【题型】证明题　【知识点】立体几何　【难度】medium
四棱锥$P - ABCD$的底面是边长为2的菱形，$\angle DAB = 60^\circ$，对角线$AC$与$BD$相交于点$O$，$PO\perp$底面$ABCD$，$PB$与底面$ABCD$所成的角为$60^\circ$，$E$是$PB$的中点．

(1)求异面直线$DE$与$PA$所成角的大小（结果用反三角函数值表示）；

(2)证明：$OE\parallel$平面$PAD$，并求点$E$到平面$PAD$的距离．
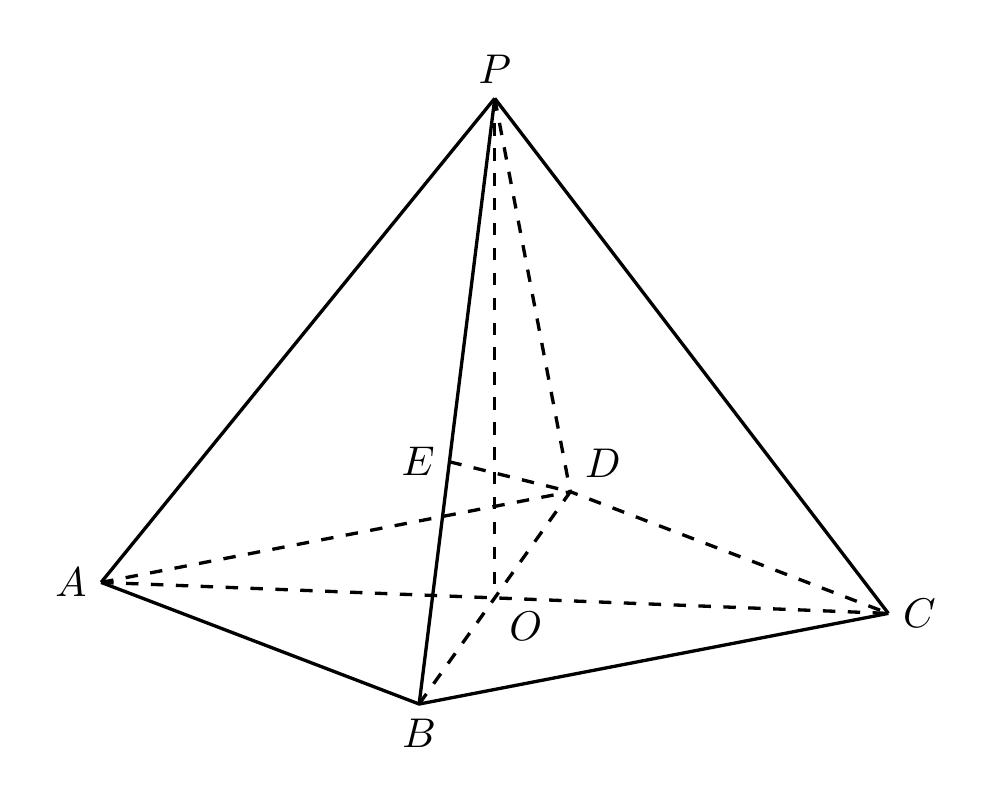
【解答】
\textbf{【答案】}(1)$\arccos\frac{\sqrt{2}}{4}$

(2)证明见解析，$\frac{\sqrt{15}}{5}$

\vspace{1em}
\textbf{【知识点】}证明线面平行、异面直线夹角的向量求法、点到平面距离的向量求法

\vspace{1em}
\textbf{【分析】}(1)建立空间直角坐标系，利用向量法求异面直线所成的角即可；

(2)根据中位线及线面平行的判定定理证明线面平行，再由点面距离的向量法公式求解．

\vspace{1em}
\textbf{【详解】}(1)由题意，$PO,OC,OB$两两互相垂直，以$O$为坐标原点，射线$OB$、$OC$、$OP$分别为$x$轴、$y$轴、$z$轴的正半轴建立空间直角坐标系，如图，

菱形$ABCD$中，$\angle DAB = 60^\circ$，所以$BD = 2OB = 2$，

在$\text{Rt}\triangle AOB$中$OA = \sqrt{AB^2 - OB^2} = \sqrt{3}$，

因为$PO\perp$底面$ABCD$，所以$PB$与底面$ABCD$所成的角为$\angle PBO = 60^\circ$，

所以$PO = OB\cdot\tan60^\circ = \sqrt{3}$，

则点$A$、$B$、$D$、$P$的坐标分别是$A(0,-\sqrt{3},0)$，$B(1,0,0)$，$D(-1,0,0)$，$P(0,0,\sqrt{3})$，

$E$是$PB$的中点，则$E\left(\frac{1}{2},0,\frac{\sqrt{3}}{2}\right)$，于是$\overrightarrow{DE} = \left(\frac{3}{2},0,\frac{\sqrt{3}}{2}\right)$，$\overrightarrow{AP} = (0,\sqrt{3},\sqrt{3})$．

设$\overrightarrow{DE}$，$\overrightarrow{AP}$的夹角为$\theta$，则有$\cos\theta = \frac{\frac{3}{2}}{\sqrt{\frac{9}{4} + \frac{3}{4}} \cdot \sqrt{3 + 3}} = \frac{\sqrt{2}}{4}$，

故$\theta = \arccos\frac{\sqrt{2}}{4}$，

$\therefore$异面直线$DE$与$PA$所成角的大小是$\arccos\frac{\sqrt{2}}{4}$．

(2)连接$OE$，

$\because E$，$O$分别是$PB$，$BD$的中点，

$\therefore EO\parallel PD$，

$\because EO\not\subset$平面$PAD$，$PD\subset$平面$PAD$，

$\therefore EO\parallel$平面$PAD$．

因为$\overrightarrow{AP} = (0,\sqrt{3},\sqrt{3})$，$\overrightarrow{AD} = (-1,\sqrt{3},0)$，

设平面$PAD$的法向量$\boldsymbol{n} = (x,y,z)$，

则$\begin{cases}\boldsymbol{n}\cdot\overrightarrow{AD} = -x + \sqrt{3}y = 0 \\ \boldsymbol{n}\cdot\overrightarrow{AP} = \sqrt{3}y + \sqrt{3}z = 0\end{cases}$，令$x = \sqrt{3}$，则$y = 1$，$z = -1$，

所以$\boldsymbol{n} = (\sqrt{3},1,-1)$，又$\overrightarrow{DE} = \left(\frac{3}{2},0,\frac{\sqrt{3}}{2}\right)$，

则点$E$到平面$PAD$的距离$d = \frac{|\overrightarrow{DE}\cdot\boldsymbol{n}|}{|\boldsymbol{n}|} = \frac{\left|\frac{3\sqrt{3}}{2} - \frac{\sqrt{3}}{2}\right|}{\sqrt{3 + 1 + 1}} = \frac{\sqrt{3}}{\sqrt{5}} = \frac{\sqrt{15}}{5}$．

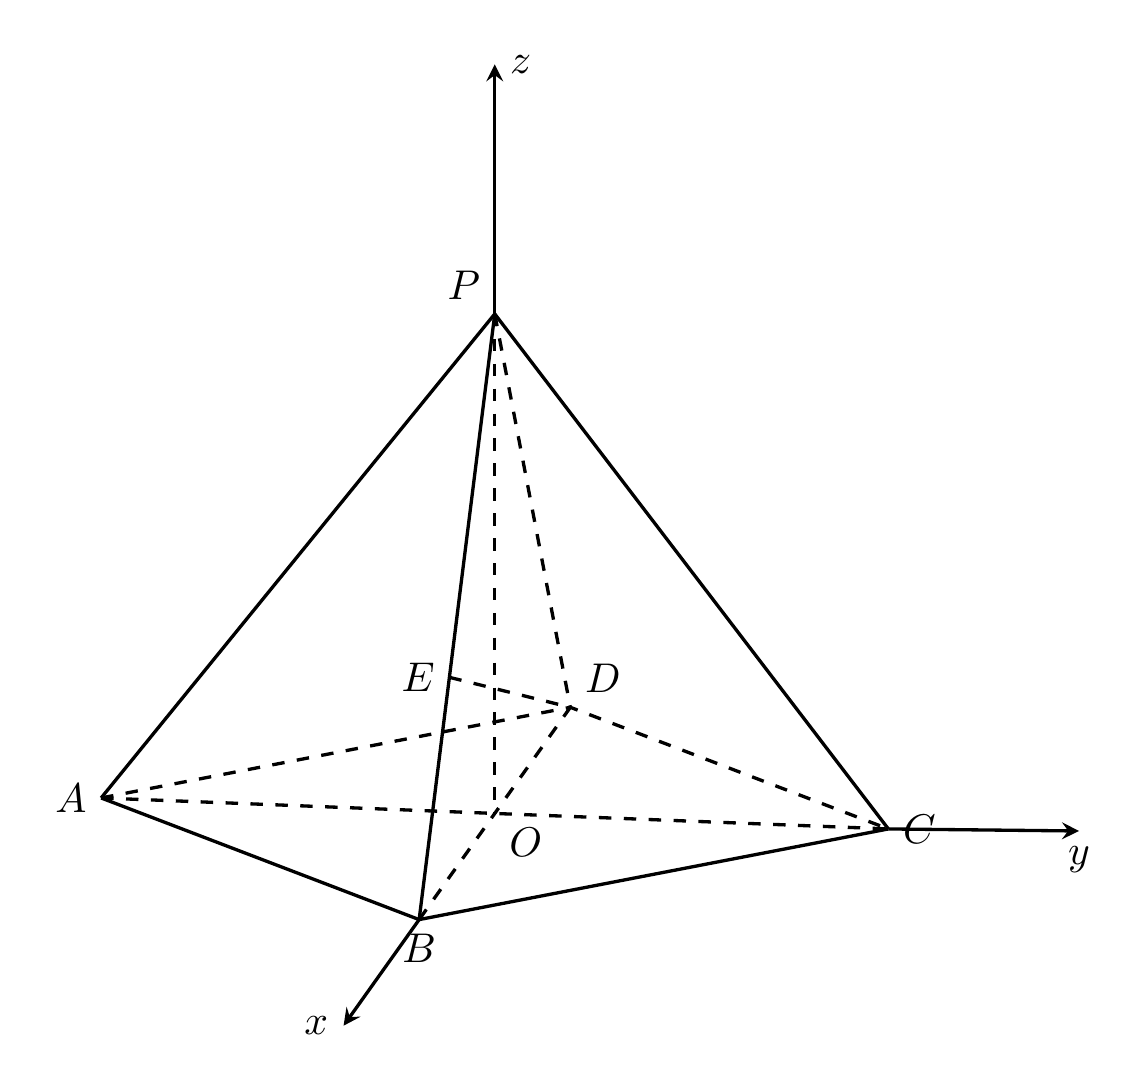